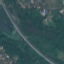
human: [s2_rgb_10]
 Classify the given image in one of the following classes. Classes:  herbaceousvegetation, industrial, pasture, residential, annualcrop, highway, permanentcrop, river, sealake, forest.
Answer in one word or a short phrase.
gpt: Highway